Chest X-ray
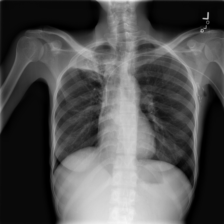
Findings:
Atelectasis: negative
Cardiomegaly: negative
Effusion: negative
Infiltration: positive
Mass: negative
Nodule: negative
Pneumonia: negative
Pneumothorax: negative
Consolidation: positive
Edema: negative
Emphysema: negative
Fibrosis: negative
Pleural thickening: negative
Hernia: negative